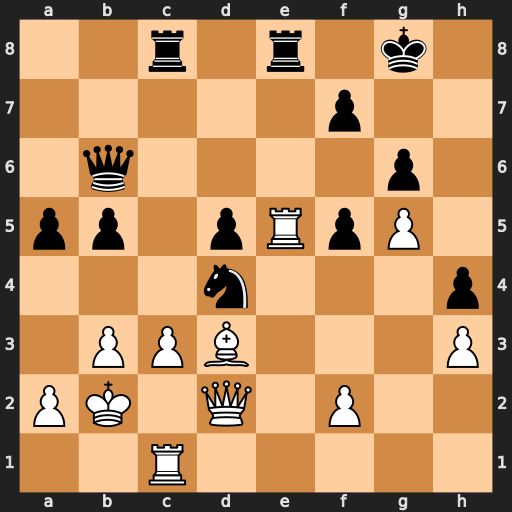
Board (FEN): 2r1r1k1/5p2/1q4p1/pp1pRpP1/3n3p/1PPB3P/PK1Q1P2/2R5
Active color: w
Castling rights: -
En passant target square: -
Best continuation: Rxe8+ Rxe8 cxd4